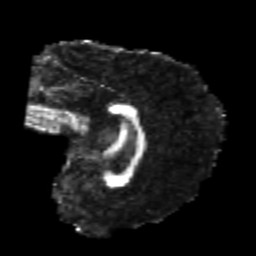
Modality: FA
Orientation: sagittal
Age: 24
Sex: male
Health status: healthy
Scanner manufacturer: philips
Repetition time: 7.384 s
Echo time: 0.08599 s